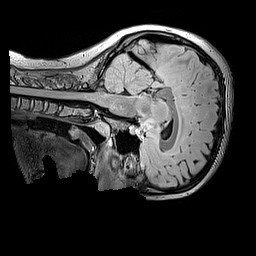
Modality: FLAIR
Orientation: sagittal
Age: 12
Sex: female
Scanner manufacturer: siemens
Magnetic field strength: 3 T
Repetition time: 5 s
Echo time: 0.388 s